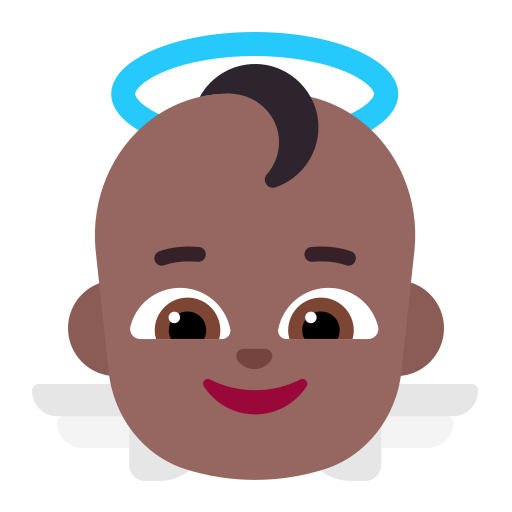
baby angel flat  dark